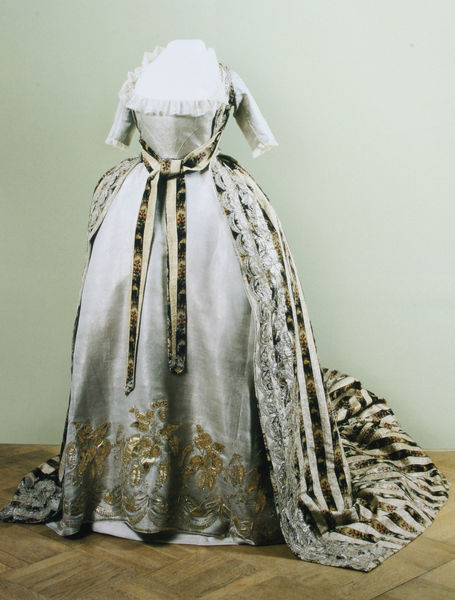
Titel: Hofkleid der Großfürstin Katharina Pawlowna (1788-1819)
Standort: St. Petersburg
Institution: Schloss Pawlowsk
Schlagwörter: schatten, umhang, weiß, grün, ausschnitt, blume, blumen, braun, decolte, elegant, frau, hintergrund, holz, kleid, blüten, dame, gürtel, mode, muster, ornament, rock, schleife, wand, arm, band, barock, falten, knoten, lang, samt, silber, spitze, ärmel, boden, bestickt, figur, gewand, gold, kostüm, mantel, reich, stickerei, stoff, saum, spitzen, borte, dekollete, rokoko, seide, schleppe, taille, sommer, modell, fußboden, parkett, rand, braut, diele, holzboden, büste, glanz, dekor, floral, gestreift, streifen, robe, überwurf, edel, rüschen, abendkleid, foto, scherpe, festlich, krause, brokat, damast, puppe, silbern, korsett, ständer, dekolltee, hochzeit, königin, wien, empire, bänder, textil, taft, schlaufe, wertvoll, dekolte, roe, goldborte, kurzarm, goldstickerei, fürstliches, halbärmel, prinzessi, dekoartion, dekollet